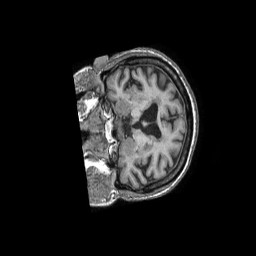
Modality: T1w
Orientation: coronal
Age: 85
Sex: female
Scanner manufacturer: philips
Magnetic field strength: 1.5 T
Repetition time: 0.007288 s
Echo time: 0.003307 s